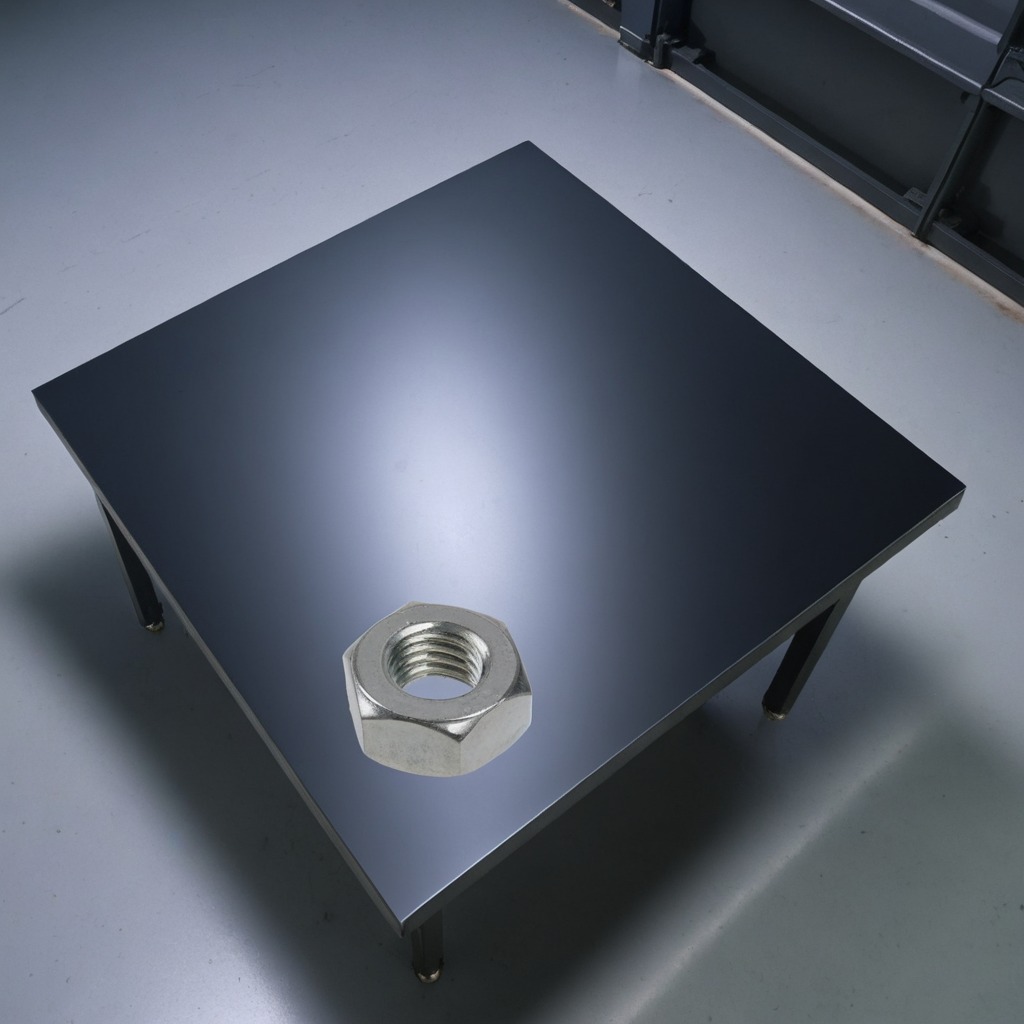
A metal nut is lying on a clean empty table in a basement in the evening.